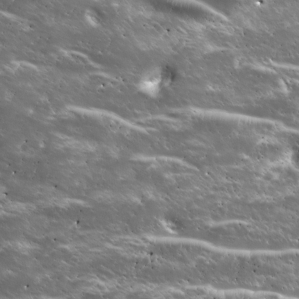
Label: non_frost